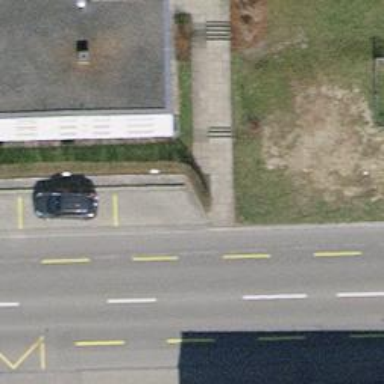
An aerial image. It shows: Set of steps on the road with ramp.